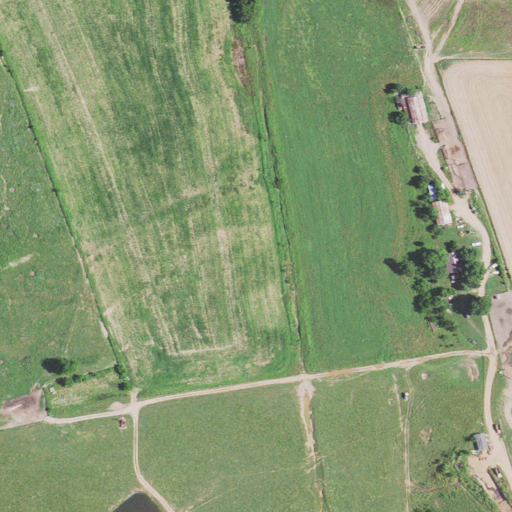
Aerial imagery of valley in Missouri named Hopkins Hollow containing pasture, open development, and low intensity development